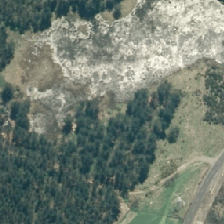
Land cover: lake_pond